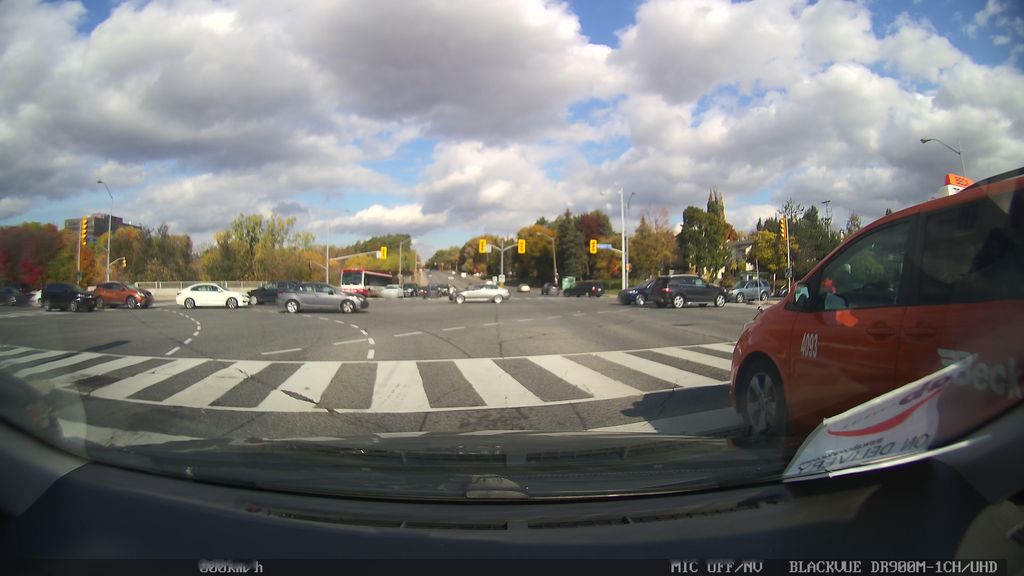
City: toronto